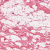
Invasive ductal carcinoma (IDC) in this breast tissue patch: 0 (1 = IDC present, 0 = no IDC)